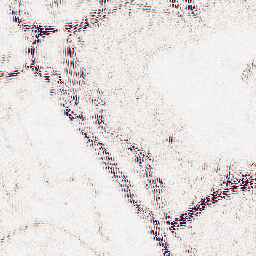
Category: wavelet
Decomposition family: wavelet_reverse_biorthogonal
Decomposition parameters: wavelet: rbio5.5
level: 2
Upsampling method: bicubic
Upsampling parameters: scale: 2
Upsampling scale: 2